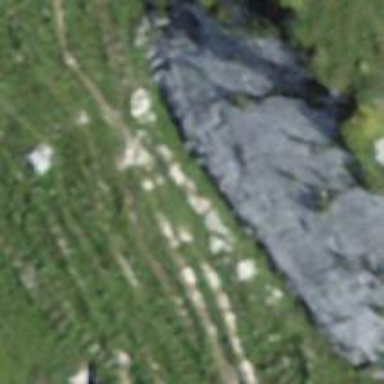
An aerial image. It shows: Natural cliff.